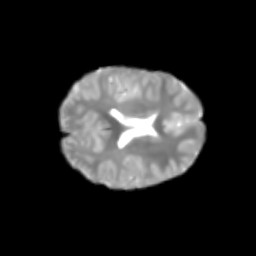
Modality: T2w
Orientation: axial
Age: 6
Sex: male
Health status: healthy